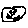
Label: smiley face